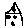
Label: house